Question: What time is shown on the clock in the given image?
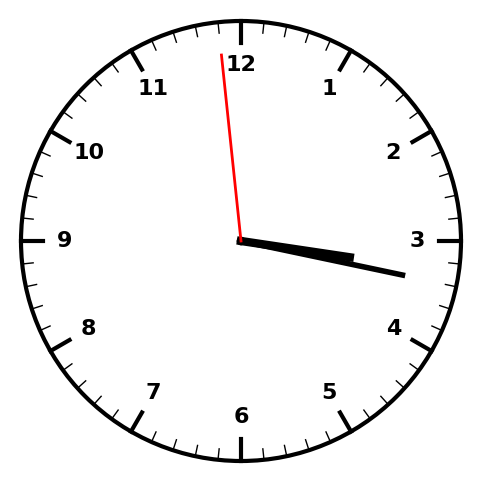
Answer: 03:16:59